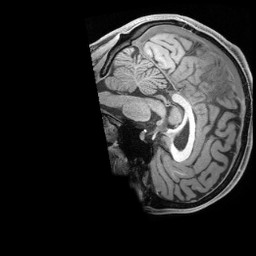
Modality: T1w
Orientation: sagittal
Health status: healthy
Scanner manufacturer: siemens
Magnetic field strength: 3 T
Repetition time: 2.4 s
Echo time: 0.00201 s